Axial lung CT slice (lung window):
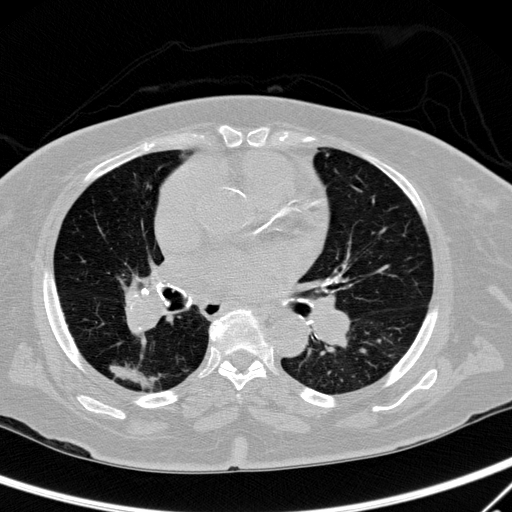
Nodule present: yes
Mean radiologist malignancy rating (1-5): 5